Field crop: maize
Growth stage: 2
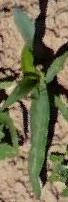
Species: maize